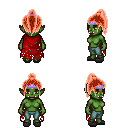
a pixel art fantasy rpg character, female body template, orc, green skin, red tattered cape, teal pants, red long topknot hairstyle, purple tiara, gray slippers, four views (front, back, left, right), 2x2 character sprite sheet, small pixel art, hard edges, no anti-aliasing